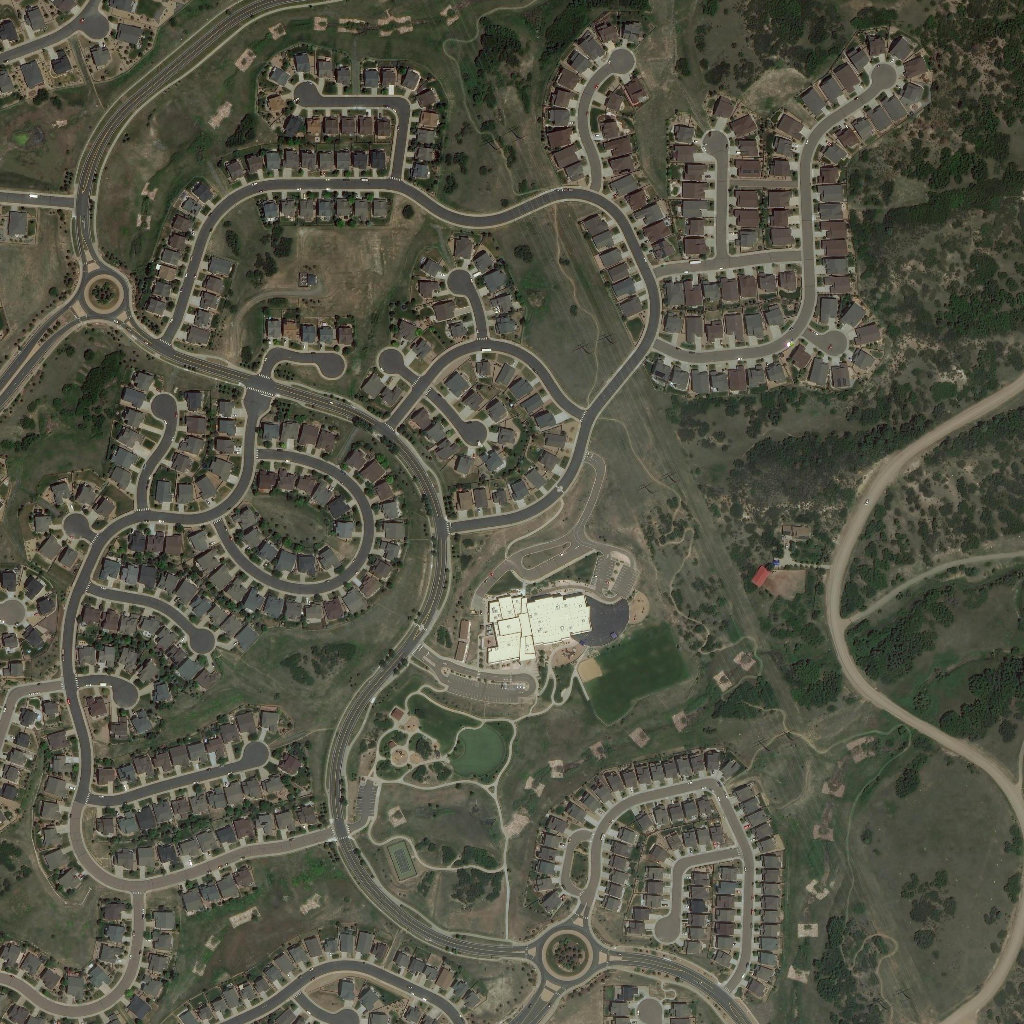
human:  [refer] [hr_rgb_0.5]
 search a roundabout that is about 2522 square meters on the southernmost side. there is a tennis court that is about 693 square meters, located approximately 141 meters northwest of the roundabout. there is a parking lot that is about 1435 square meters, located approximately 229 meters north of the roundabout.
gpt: <box>[[51, 89, 58, 96, 0]]</box>

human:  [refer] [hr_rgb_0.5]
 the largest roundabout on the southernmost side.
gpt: <box>[[51, 89, 58, 96, 0]]</box>